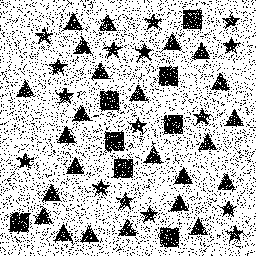
Squares: 8
Triangles: 24
Stars: 16
Total shapes: 48